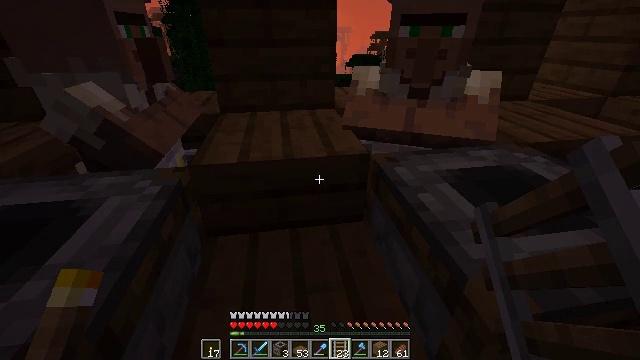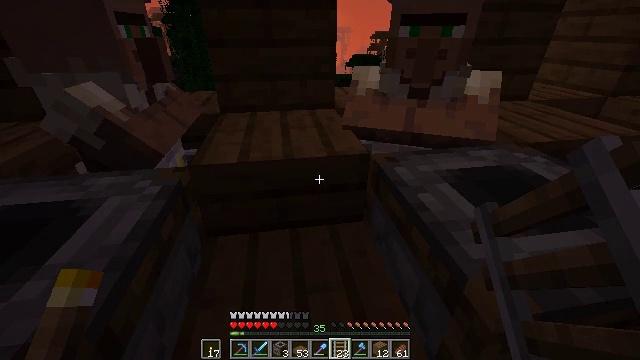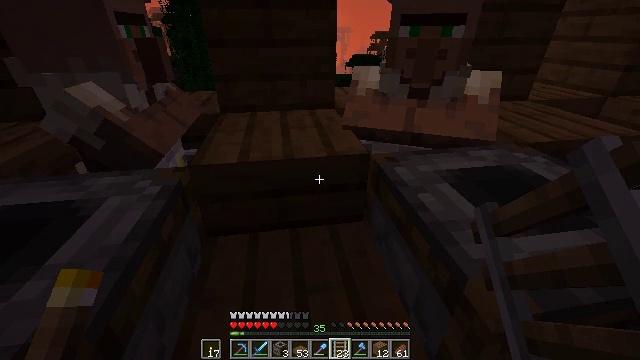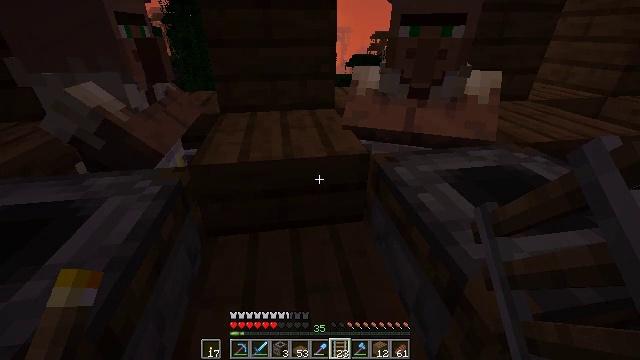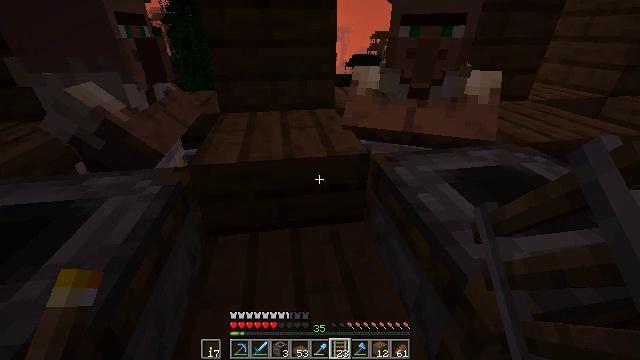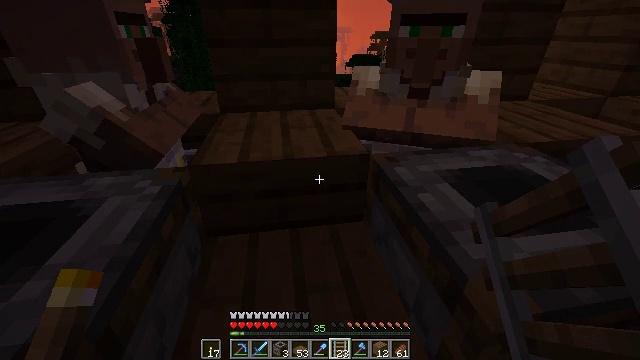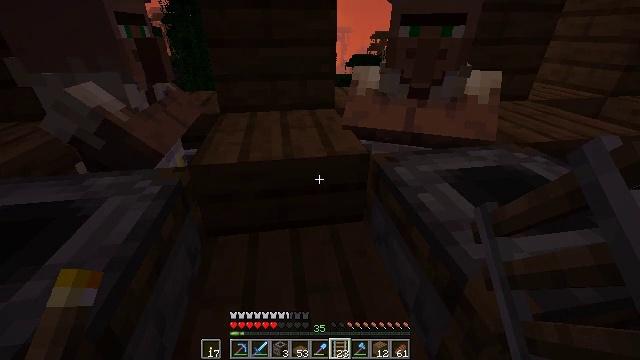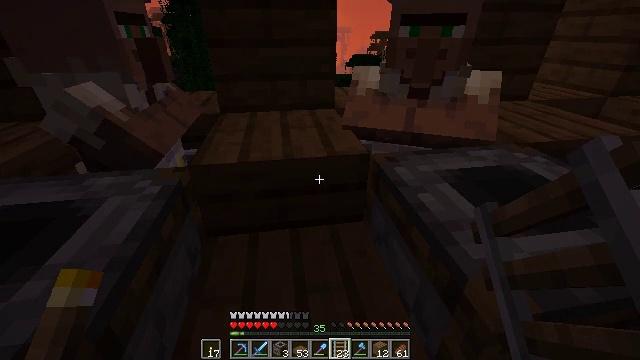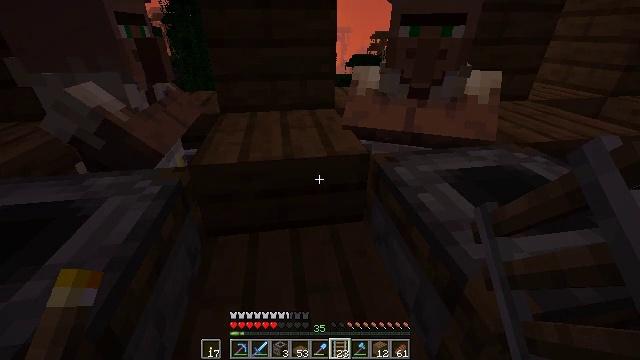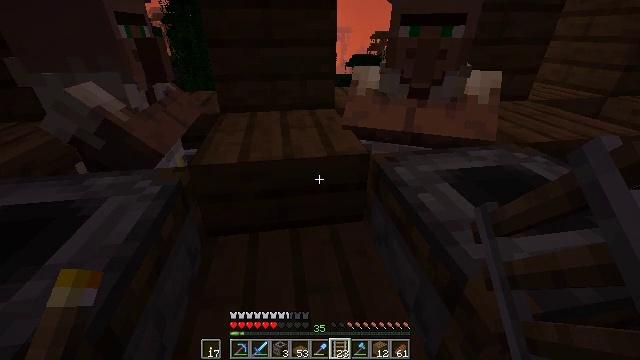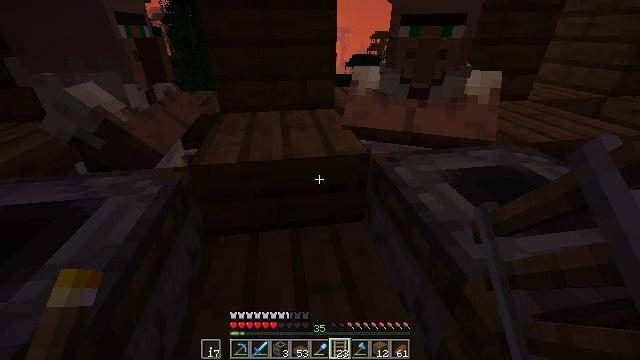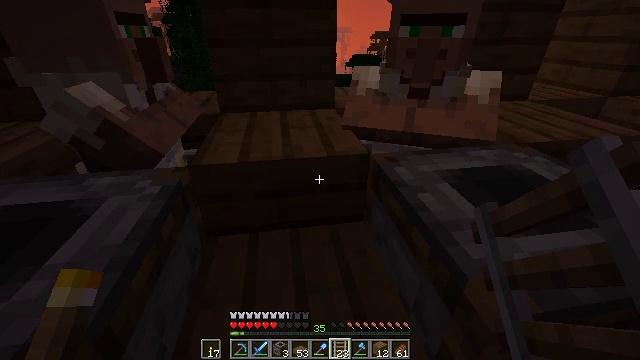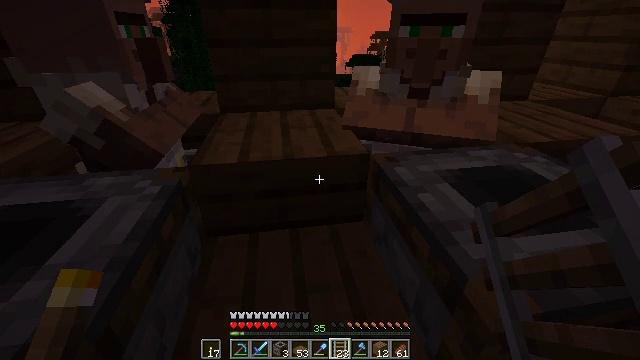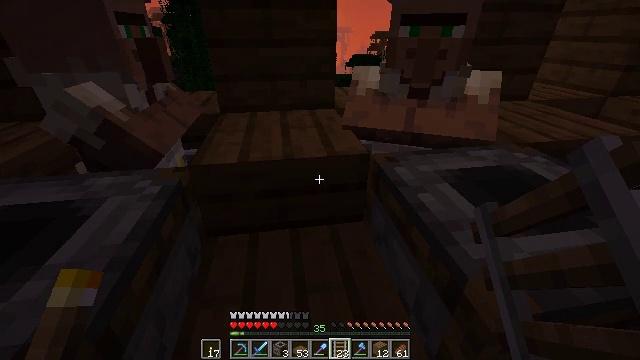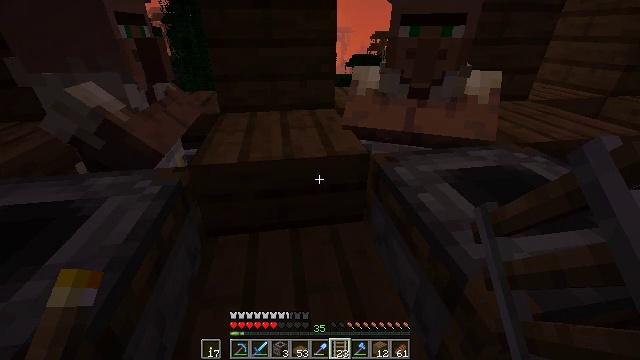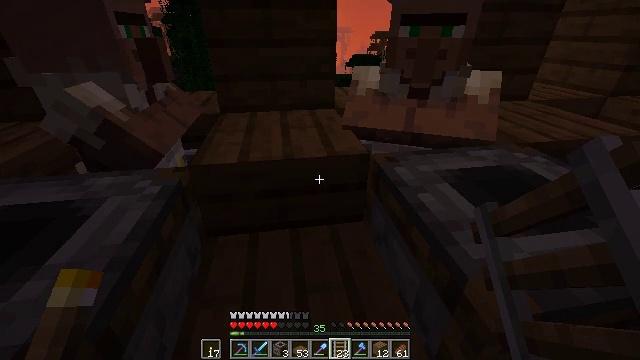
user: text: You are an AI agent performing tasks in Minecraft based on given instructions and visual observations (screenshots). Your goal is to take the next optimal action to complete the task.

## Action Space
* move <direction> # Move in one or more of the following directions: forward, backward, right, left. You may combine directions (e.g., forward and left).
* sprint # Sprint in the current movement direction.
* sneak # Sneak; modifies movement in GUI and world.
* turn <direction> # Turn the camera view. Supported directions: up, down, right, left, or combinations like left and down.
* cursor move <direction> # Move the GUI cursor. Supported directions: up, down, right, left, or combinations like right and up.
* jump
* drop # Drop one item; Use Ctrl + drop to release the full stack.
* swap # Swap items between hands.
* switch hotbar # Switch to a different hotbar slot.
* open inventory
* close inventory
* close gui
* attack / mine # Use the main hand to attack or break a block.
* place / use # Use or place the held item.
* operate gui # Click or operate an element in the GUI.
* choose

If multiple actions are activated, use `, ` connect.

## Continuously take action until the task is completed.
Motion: motion action
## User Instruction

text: Get rabbit stew by using the crafting table.
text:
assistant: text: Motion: no_op
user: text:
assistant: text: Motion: no_op
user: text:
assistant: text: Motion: no_op
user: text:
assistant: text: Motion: no_op
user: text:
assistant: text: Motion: no_op
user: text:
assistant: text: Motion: no_op
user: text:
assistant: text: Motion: no_op
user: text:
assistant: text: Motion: no_op
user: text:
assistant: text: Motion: no_op
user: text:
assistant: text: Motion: no_op
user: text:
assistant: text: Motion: no_op
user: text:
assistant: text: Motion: no_op
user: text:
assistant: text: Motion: no_op
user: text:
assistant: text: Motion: no_op
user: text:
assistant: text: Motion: no_op
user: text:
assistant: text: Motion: no_op
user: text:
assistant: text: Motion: no_op
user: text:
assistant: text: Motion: no_op
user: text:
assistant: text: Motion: no_op
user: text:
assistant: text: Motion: no_op
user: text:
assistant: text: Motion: no_op
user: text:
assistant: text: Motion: no_op
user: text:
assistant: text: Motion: no_op
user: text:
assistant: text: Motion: no_op
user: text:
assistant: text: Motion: no_op
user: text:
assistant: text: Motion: no_op
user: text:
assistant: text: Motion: no_op
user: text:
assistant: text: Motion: no_op
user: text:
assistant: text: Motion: no_op
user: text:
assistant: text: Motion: no_op